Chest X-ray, AP view. Patient: 69 years old, sex M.
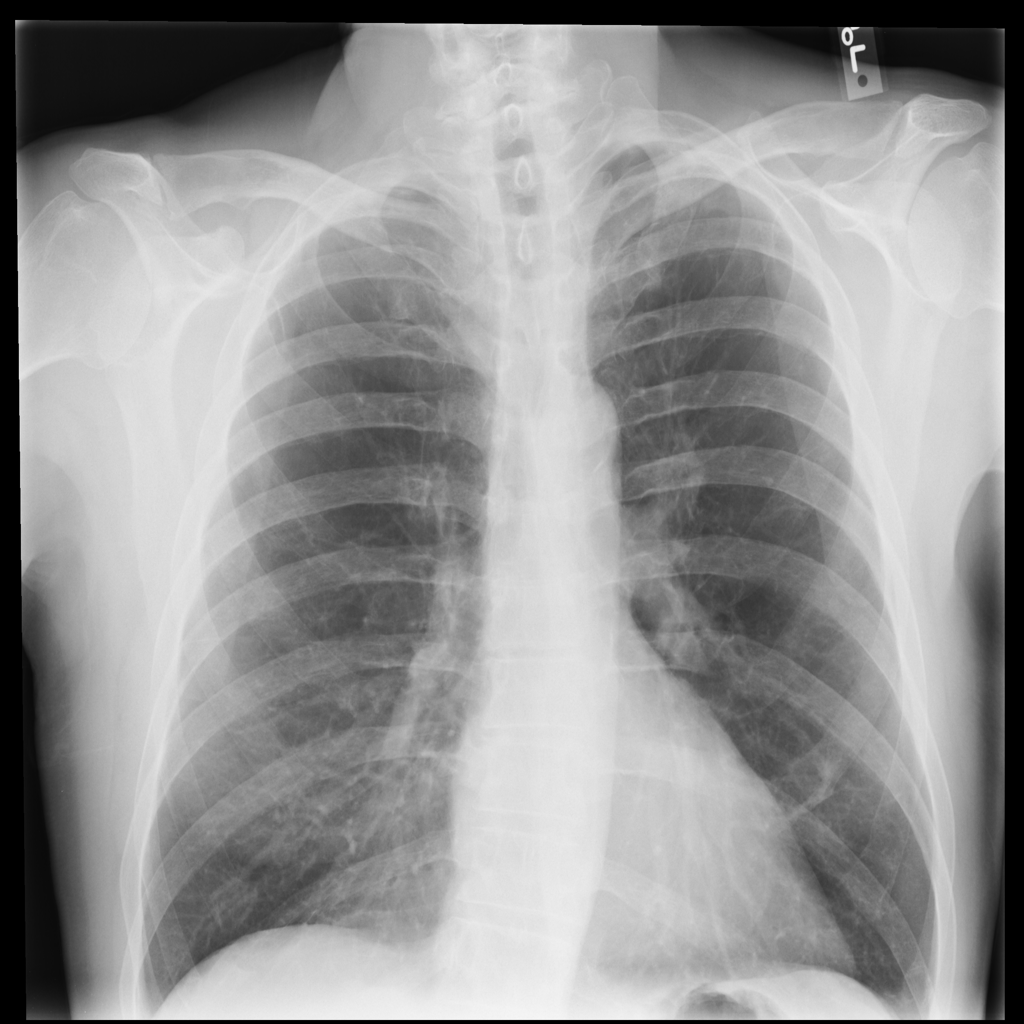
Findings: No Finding